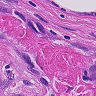
Metastatic tissue present: yes